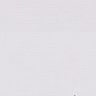
Metastatic tissue present: no